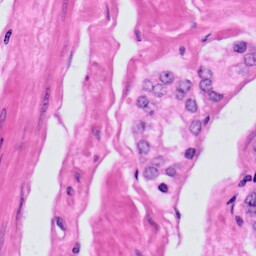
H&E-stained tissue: Prostate